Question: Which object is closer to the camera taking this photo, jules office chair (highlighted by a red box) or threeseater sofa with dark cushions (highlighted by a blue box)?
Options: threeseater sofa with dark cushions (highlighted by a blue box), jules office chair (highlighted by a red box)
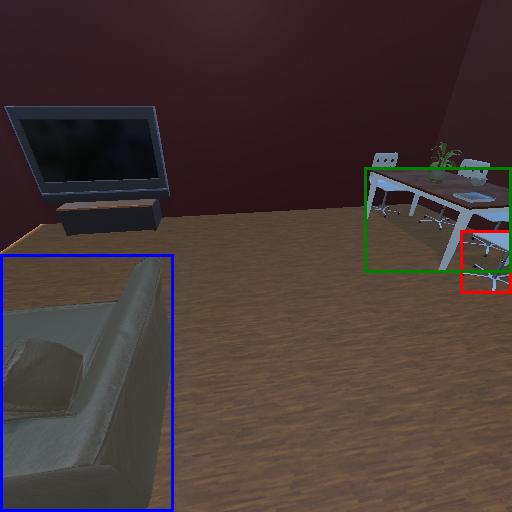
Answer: threeseater sofa with dark cushions (highlighted by a blue box)